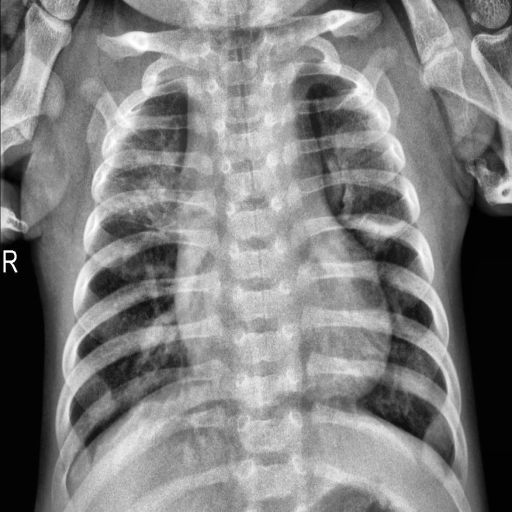
Finding: PNEUMONIA